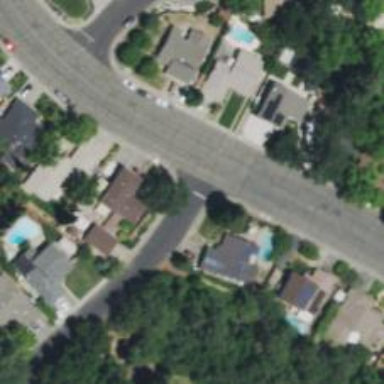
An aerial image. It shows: Road with stop sign.